Question: I am new to flutter framework. I am trying to install cloud firestore in flutter but got the problem. Below is my code and gradle files:
Android/build.gradlew:
'''
buildscript {
// ext.kotlin_version = '1.2.31'
repositories {
google()
jcenter()
maven {
url "https://maven.google.com"
}
}
dependencies {
classpath 'com.android.tools.build:gradle:3.2.1'
classpath 'com.google.gms:google-services:3.2.0'
}
}
allprojects {
repositories {
google()
jcenter()
maven {
url "https://maven.google.com"
}
}
}
rootProject.buildDir = '../build'
subprojects {
project.buildDir = "${rootProject.buildDir}/${project.name}"
}
subprojects {
project.evaluationDependsOn(':app')
}
task clean(type: Delete) {
delete rootProject.buildDir
}
'''
App/build.gradle is:
'''
def localProperties = new Properties()
def localPropertiesFile = rootProject.file('local.properties')
if (localPropertiesFile.exists()) {
localPropertiesFile.withReader('UTF-8') { reader ->
localProperties.load(reader)
}
}
def flutterRoot = localProperties.getProperty('flutter.sdk')
if (flutterRoot == null) {
throw new GradleException("Flutter SDK not found. Define location with flutter.sdk in the local.properties file.")
}
def flutterVersionCode = localProperties.getProperty('flutter.versionCode')
if (flutterVersionCode == null) {
flutterVersionCode = '1'
}
def flutterVersionName = localProperties.getProperty('flutter.versionName')
if (flutterVersionName == null) {
flutterVersionName = '1.0'
}
apply plugin: 'com.android.application'
apply from: "$flutterRoot/packages/flutter_tools/gradle/flutter.gradle"
android {
compileSdkVersion 28
lintOptions {
disable 'InvalidPackage'
}
defaultConfig {
// TODO: Specify your own unique Application ID (https://developer.android.com/studio/build/application-id.html).
applicationId "com.example.barcode_app"
minSdkVersion 16
targetSdkVersion 28
versionCode flutterVersionCode.toInteger()
versionName flutterVersionName
testInstrumentationRunner "android.support.test.runner.AndroidJUnitRunner"
}
buildTypes {
release {
// TODO: Add your own signing config for the release build.
// Signing with the debug keys for now, so 'flutter run --release' works.
signingConfig signingConfigs.debug
}
}
}
flutter {
source '../..'
}
dependencies {
testImplementation 'junit:junit:4.12'
androidTestImplementation 'com.android.support.test🏃1.0.2'
androidTestImplementation 'com.android.support.test.espresso:espresso-core:3.0.2'
}
apply plugin: 'com.google.gms:google-services'
'''
After running flutter run -v or build it in android i got the error:
'ERROR: Plugin with id 'com.google.gms:google-services' not found.'

I tried to almost all the solution available on stackoverflow and github but the problem is still there.
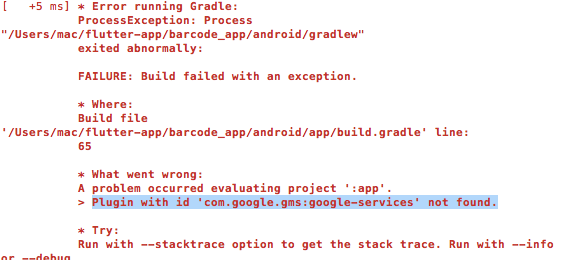
Answer: At the bottom of your app/build.gradle file you've got:
'''
apply plugin: 'com.google.gms:google-services'
'''
This should actually be:
'''
apply plugin: 'com.google.gms.google-services'
'''
Notice the period between 'gms' and 'google-services', instead of the colon.
You're probably having this problem because Google's own docs (last edited 20 March) are incorrect. I've sent them feedback to have this corrected.
<URL>
archived here <URL>
Actually Google is correct: classpath 'com.google.gms:google-services:4.2.0' is correct and apply plugin: 'com.google.gms.google-services' is also correct. One has a COLON and one has a PERIOD. but the names are so similar that it is easy to think they should be the same.
Just remember "classpath" - COLON, "plugin" - PERIOD.